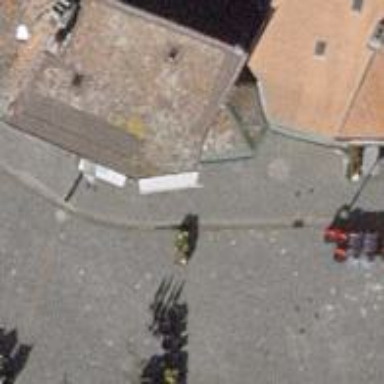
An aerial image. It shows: Shop selling clothes.